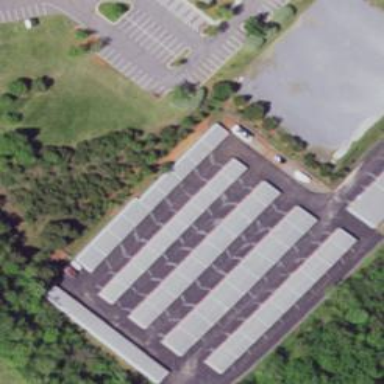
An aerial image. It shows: Building housing storage rental shop.